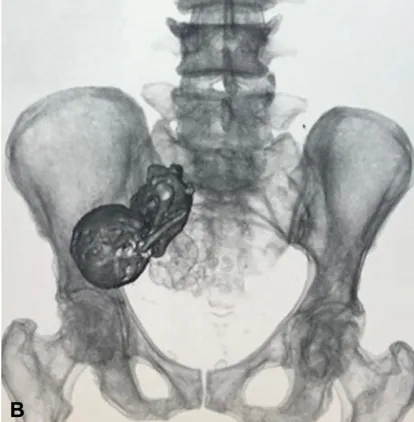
Abdominal computed tomography evidencing the mummified fetus. Computed tomography imaging of the abdomen with 3D reconstruction.
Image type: radiology (ct)